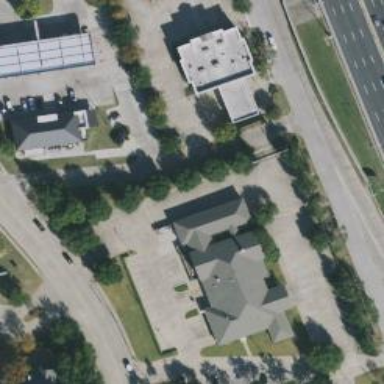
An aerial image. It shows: Commercial building.